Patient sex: M
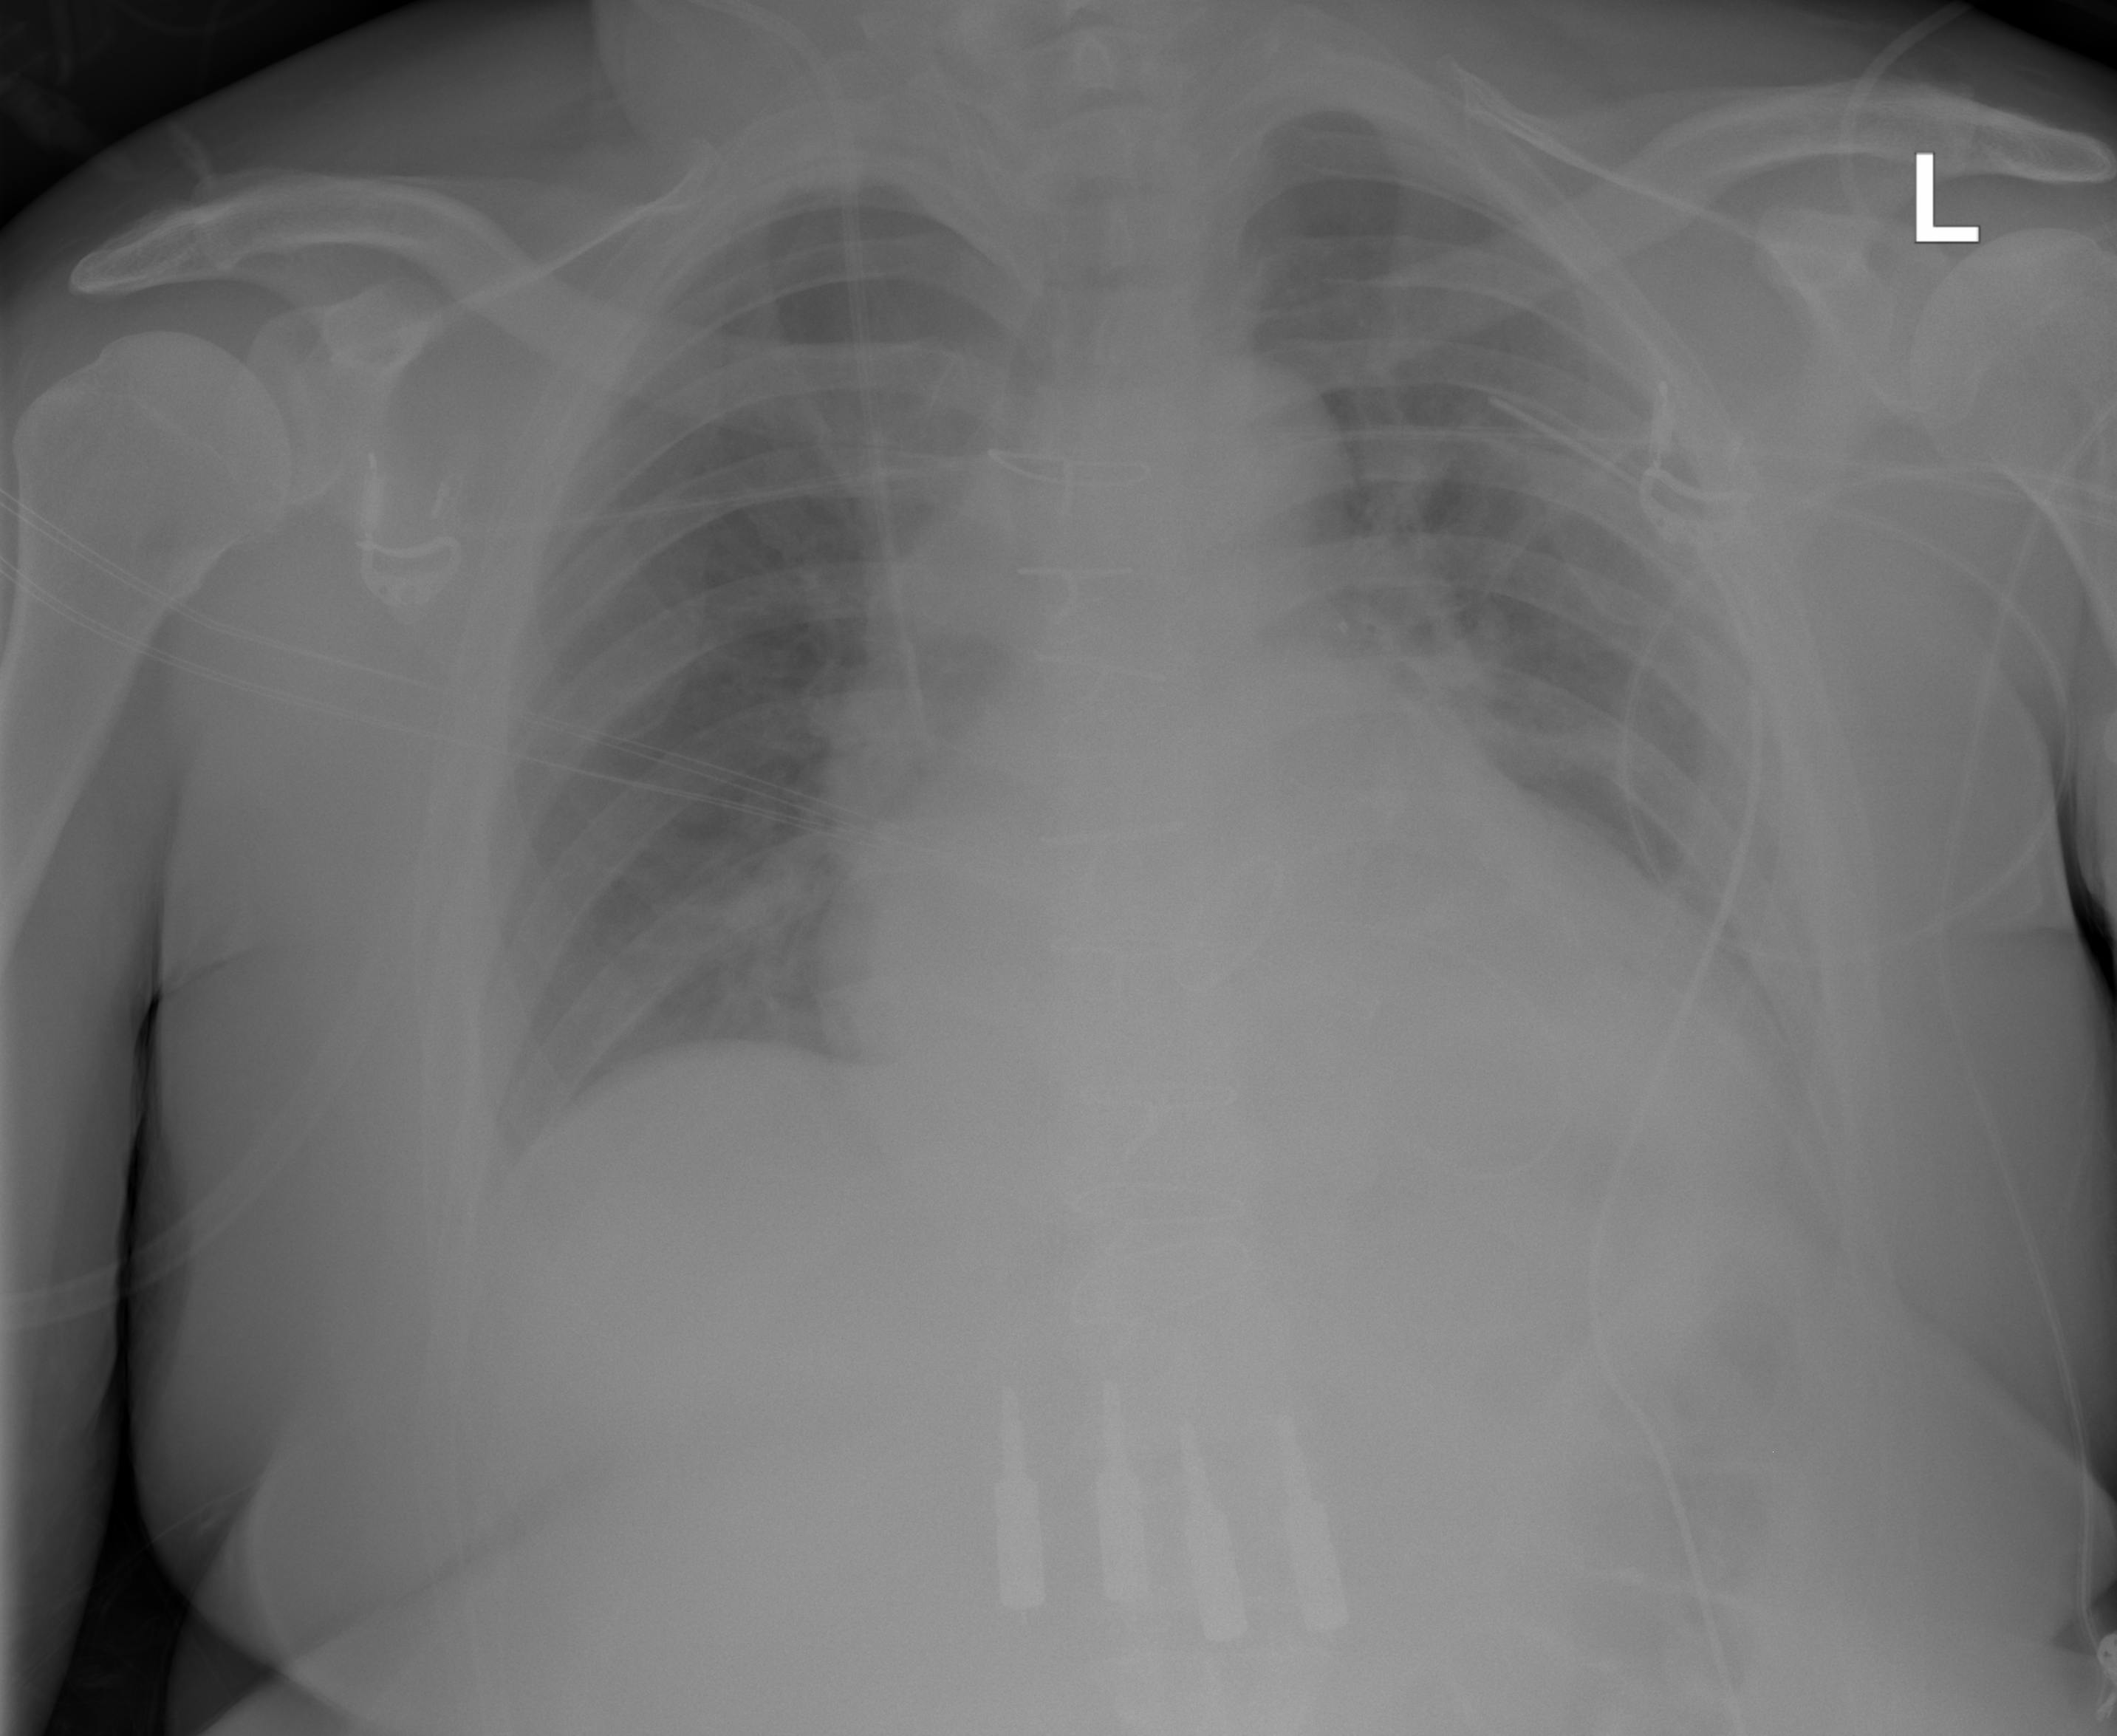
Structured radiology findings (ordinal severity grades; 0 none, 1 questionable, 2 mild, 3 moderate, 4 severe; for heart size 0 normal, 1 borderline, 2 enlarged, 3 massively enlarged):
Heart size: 0
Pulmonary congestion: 0
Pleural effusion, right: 0
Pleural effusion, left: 0
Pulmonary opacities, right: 0
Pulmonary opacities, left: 0
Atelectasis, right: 1
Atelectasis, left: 1